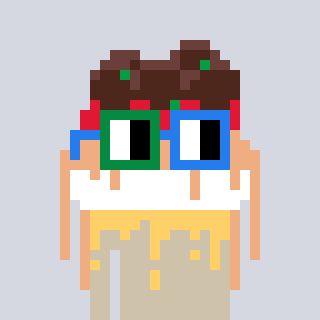
a pixel art character with square green and blue glasses, a spaghetti-shaped head and a bege-colored body on a cool background